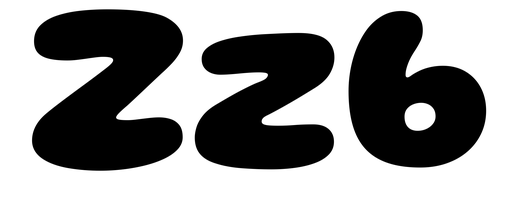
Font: Gluten_ExtraBold